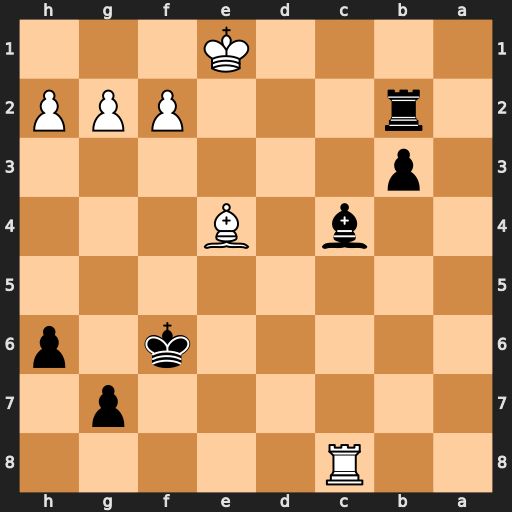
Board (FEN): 2R5/6p1/5k1p/8/2b1B3/1p6/1r3PPP/4K3
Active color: b
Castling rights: -
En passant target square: -
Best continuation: Re2+ Kd1 Rxe4